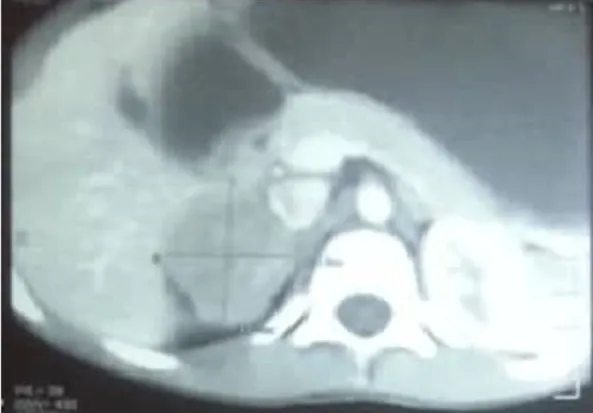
CT scan of the abdomen showing a right adrenal tumor.
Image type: radiology (ct)